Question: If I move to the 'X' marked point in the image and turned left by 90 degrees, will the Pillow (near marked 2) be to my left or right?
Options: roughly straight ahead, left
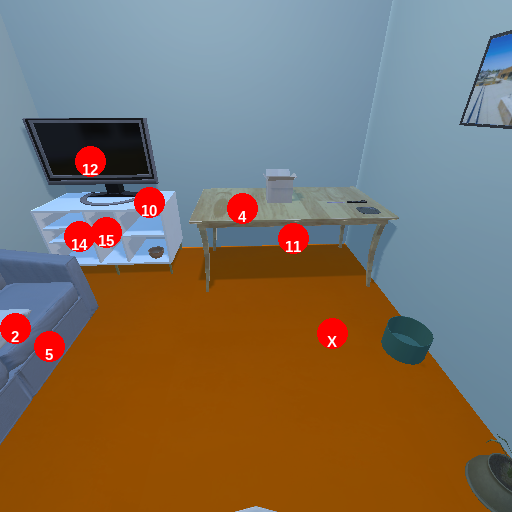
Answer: roughly straight ahead